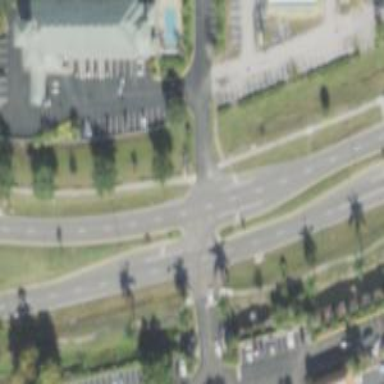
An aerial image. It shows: Tertiary link road with sidewalk on the left.